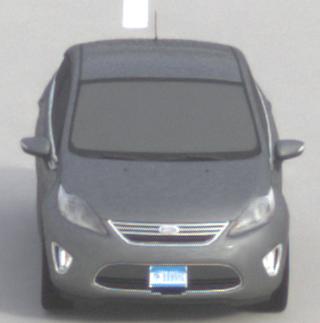
Make: Ford
Model: Fiesta
Detailed model: ’09 Sedan (seventh series)
Model produced from: 2010
Model produced until: 2017
Doors: 4
Color: gray
Road condition: dry road
Daytime: morning or afternoon
Contrast: low contrast